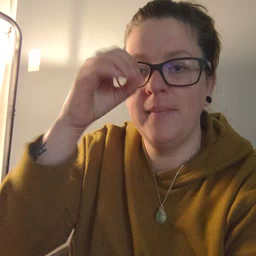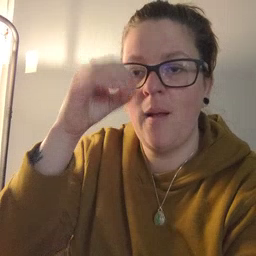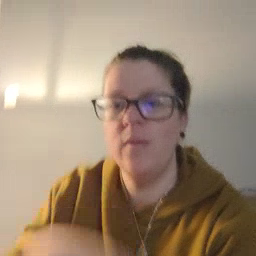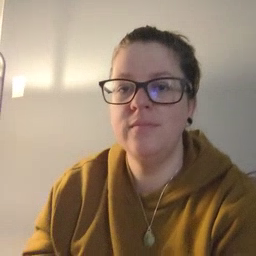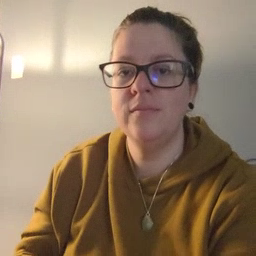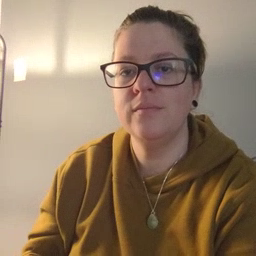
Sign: owl